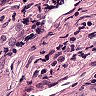
Metastatic tissue present: yes